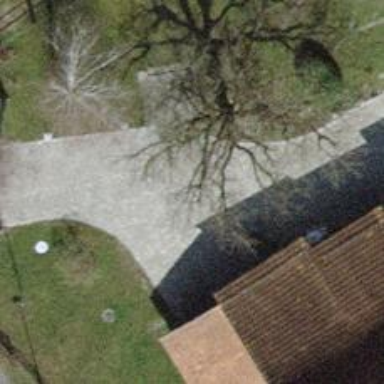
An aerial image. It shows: Cobblestone driveway.